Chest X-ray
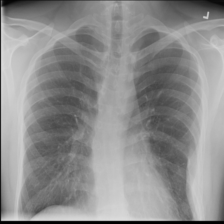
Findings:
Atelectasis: negative
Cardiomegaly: negative
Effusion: negative
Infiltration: negative
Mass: positive
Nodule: negative
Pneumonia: negative
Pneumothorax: negative
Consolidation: negative
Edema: negative
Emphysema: negative
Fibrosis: negative
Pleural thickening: negative
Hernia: negative